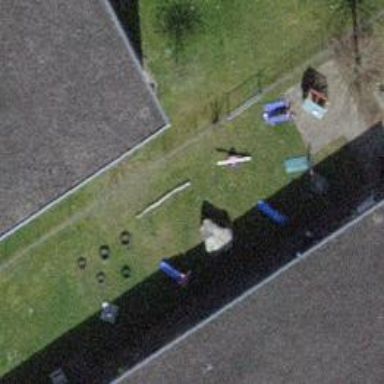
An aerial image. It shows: Residential garden.